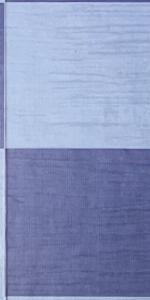
Label: Empty